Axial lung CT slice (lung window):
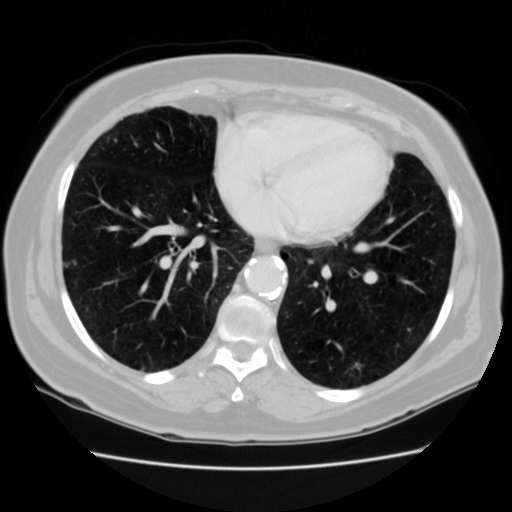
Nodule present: no